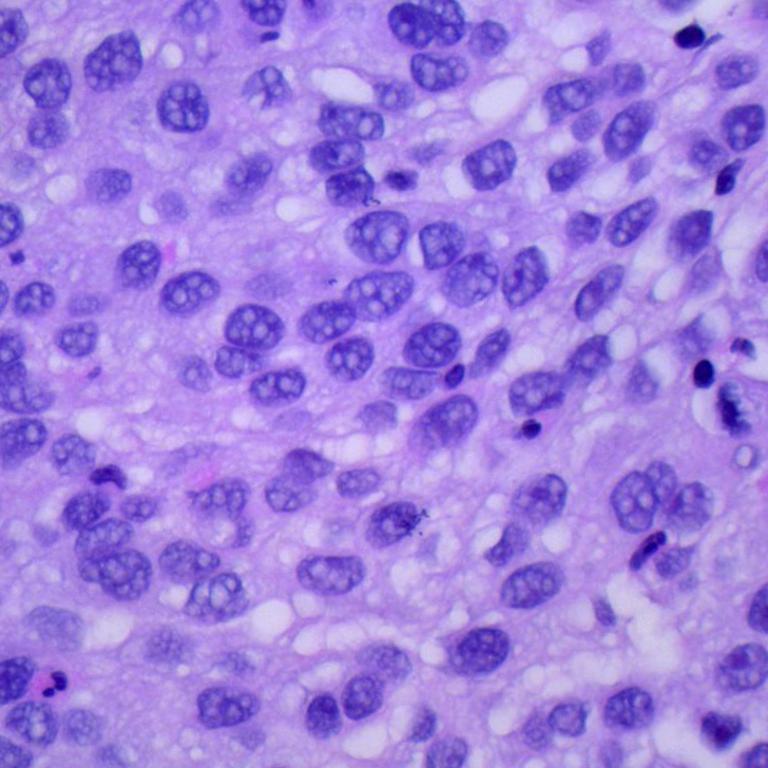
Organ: lung
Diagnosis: squamous carcinomas